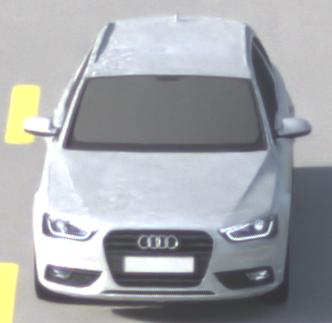
Make: Audi
Model: A4 Avant 1.8 TFSI
Detailed model: A4 (B8) Avant
Model produced from: 2012/02
Model produced until: 2015/04
Doors: 5
Color: white
Road condition: dry road
Daytime: morning or afternoon
Contrast: low contrast